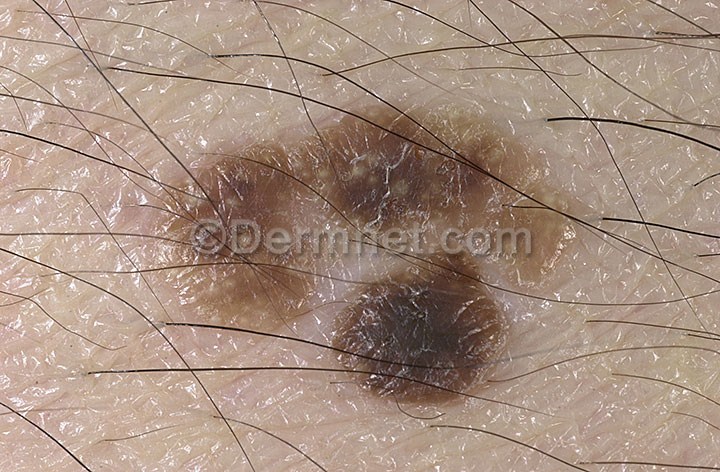
Disease: Seborrheic Keratoses and other Benign Tumors